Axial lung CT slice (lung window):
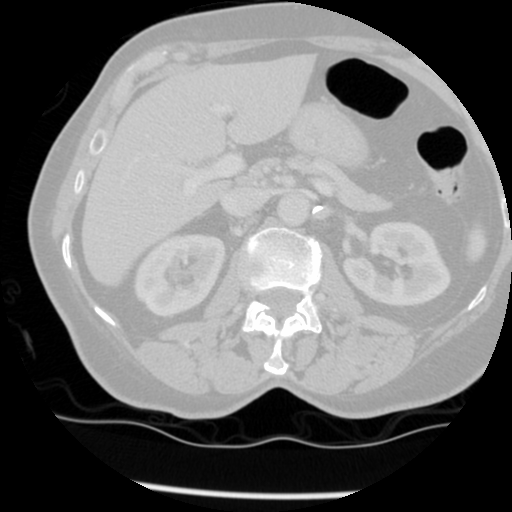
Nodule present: no